三年级 · 度量几何学
根据下图中点 $\mathrm{P}$ 所表示的距离大约是（）。

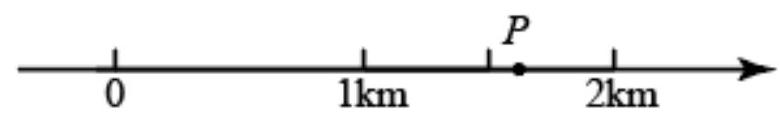
A. 1425 米
B. 1525 米
C. 1875 米
答案: B
解析: $\mathrm{B}$

【分析】 1 千米 $=1000$ 米; 2 千米 $=2000$ 米, $\mathrm{P}$ 点在 1000 米和 2000 米中间靠右的位置, 所以 $\mathrm{P}$ 点应该是大于 1500 米, 小于 2000 米; 再把 1500 米到 2000 米之间平均分成 5 份, 每一份 100 米, 可判断出 $\mathrm{P}$ 点的大约距离。

【详解】 根据分析可知, 点 $\mathrm{P}$ 所表示的距离大约是 1525 米。

故答案为: $\mathrm{B}$

【点睛】熟悉千米和米之间的进率是解答此题的关键。